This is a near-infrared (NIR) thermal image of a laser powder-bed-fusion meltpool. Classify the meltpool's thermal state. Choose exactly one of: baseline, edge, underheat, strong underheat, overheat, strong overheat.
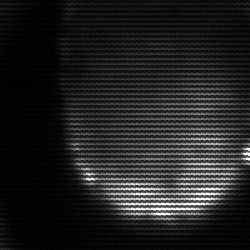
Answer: edge